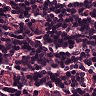
Metastatic tissue present: no